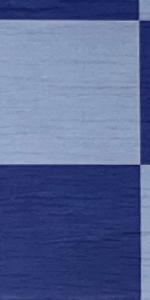
Label: Empty